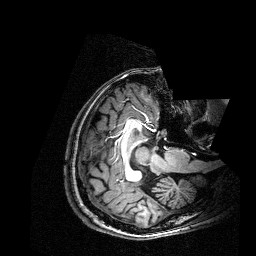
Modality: T1w
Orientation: axial
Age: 18
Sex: female